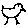
Label: bird